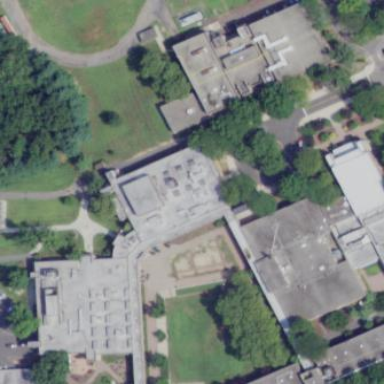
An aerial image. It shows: Library building.